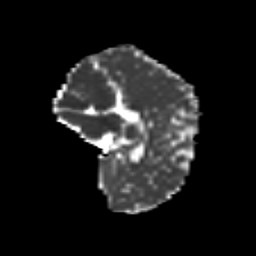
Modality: MD
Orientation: sagittal
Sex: female
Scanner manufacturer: siemens
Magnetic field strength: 3 T
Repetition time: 5 s
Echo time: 0.071 s